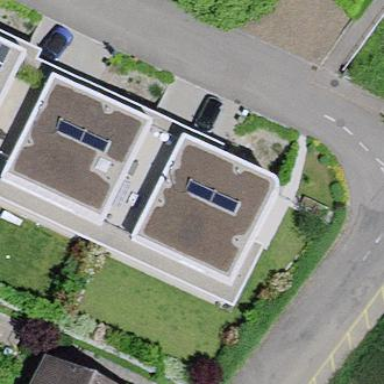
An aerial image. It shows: Flat-roofed terrace building.